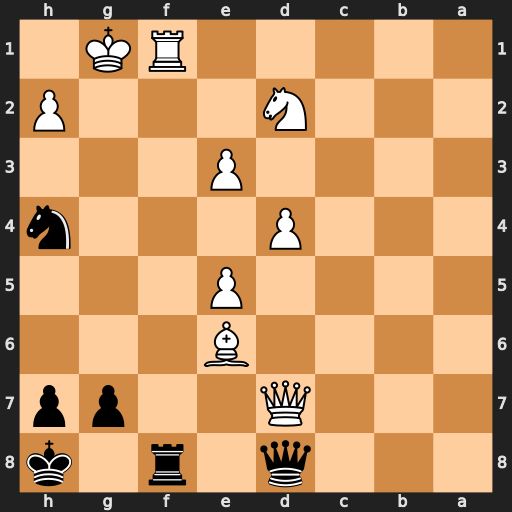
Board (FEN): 3q1r1k/3Q2pp/4B3/4P3/3P3n/4P3/3N3P/5RK1
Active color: b
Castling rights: -
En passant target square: -
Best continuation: Qg5+ Bg4 Qxe3+ Kh1 Rxf1+ Nxf1 Qe4+ Bf3 Qxf3+ Kg1 Qg2#